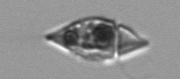
Label: Amphidinium